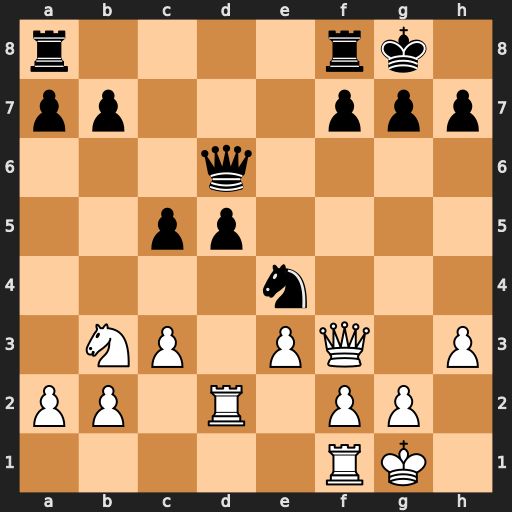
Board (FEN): r4rk1/pp3ppp/3q4/2pp4/4n3/1NP1PQ1P/PP1R1PP1/5RK1
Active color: w
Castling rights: -
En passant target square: -
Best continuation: Qxe4 dxe4 Rxd6